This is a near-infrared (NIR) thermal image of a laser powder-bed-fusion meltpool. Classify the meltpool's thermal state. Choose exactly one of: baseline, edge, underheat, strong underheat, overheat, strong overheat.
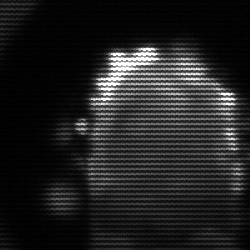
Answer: baseline